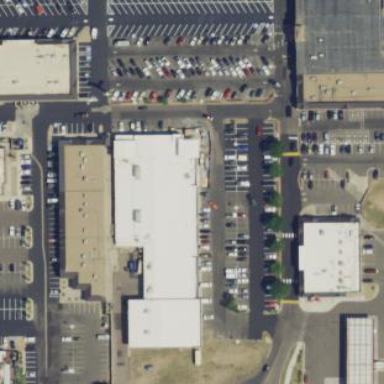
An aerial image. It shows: Retail building.